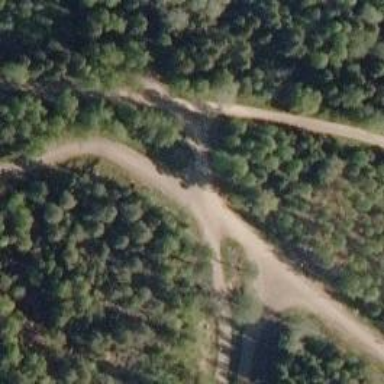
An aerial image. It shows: Asphalt service road specifically designed for nordic skiing. The ski trail is groomed for classic and skating styles.